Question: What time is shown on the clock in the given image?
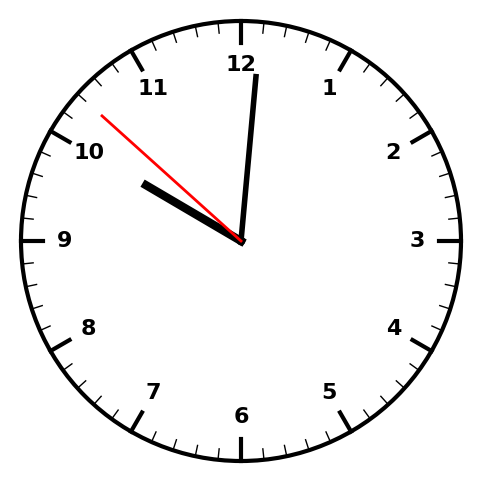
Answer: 10:00:52